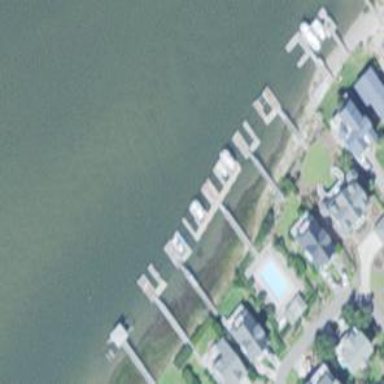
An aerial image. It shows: Man-made pier.